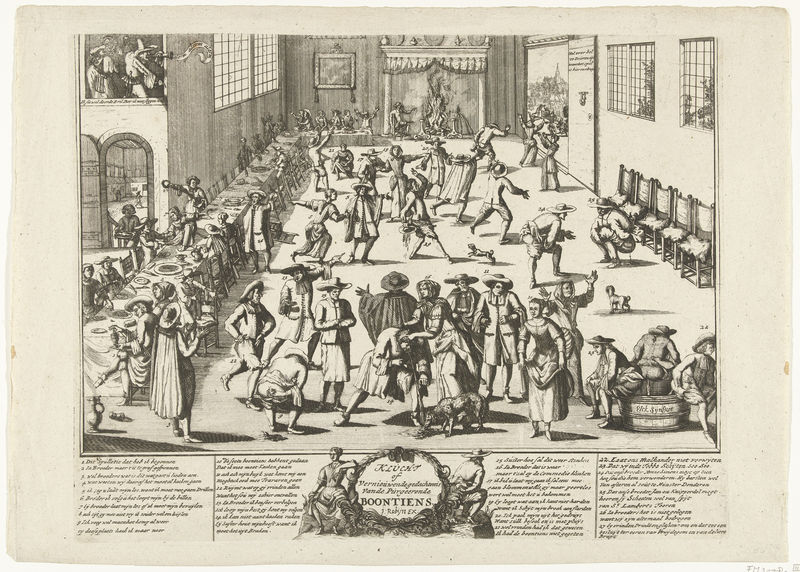
Titel: Spotprent op een Menniste Bruiloft, ca. 1700
Standort: Amsterdam
Institution: Rijksmuseum
Schlagwörter: feuer, mann, weiß, frauen, menschen, fenster, hut, hüte, männer, schwarz, stuhl, stühle, tisch, tür, zeichnung, hund, fest, tanz, gelage, teller, bild, gitter, boden, gewand, instrumente, tanzen, bauern, brunnen, kamin, schrift, bilder, fläche, hof, saal, essen, tafel, wein, freude, spiel, schwarze, narr, druck, schwarzweiß, text, zeitung, orgie, zuber, mittelalter, hochzeit, gefecht, fets, pirat, festessen, altes bild, mnner, boontiens, vasalle, geselschafft